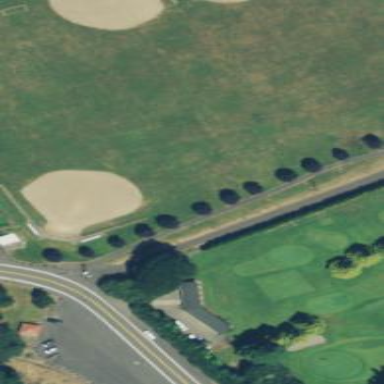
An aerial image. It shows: Baseball pitch for leisure land.